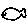
Label: fish